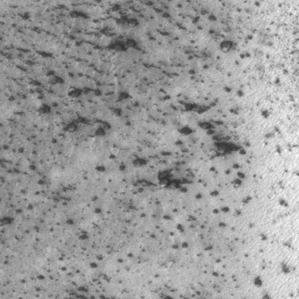
Label: frost